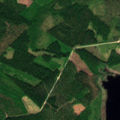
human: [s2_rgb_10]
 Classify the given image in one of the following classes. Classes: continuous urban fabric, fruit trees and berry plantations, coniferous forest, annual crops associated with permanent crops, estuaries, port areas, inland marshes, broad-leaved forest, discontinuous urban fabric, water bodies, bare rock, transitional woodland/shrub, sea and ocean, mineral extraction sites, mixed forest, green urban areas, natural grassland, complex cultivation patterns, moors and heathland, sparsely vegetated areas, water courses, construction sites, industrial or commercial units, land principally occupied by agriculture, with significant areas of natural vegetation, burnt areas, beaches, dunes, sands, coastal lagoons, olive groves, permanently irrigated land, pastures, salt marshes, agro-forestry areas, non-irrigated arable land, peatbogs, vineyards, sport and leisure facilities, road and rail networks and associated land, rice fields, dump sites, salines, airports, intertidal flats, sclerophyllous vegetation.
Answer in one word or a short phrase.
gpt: coniferous forest, mixed forest, water bodies